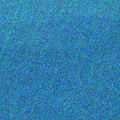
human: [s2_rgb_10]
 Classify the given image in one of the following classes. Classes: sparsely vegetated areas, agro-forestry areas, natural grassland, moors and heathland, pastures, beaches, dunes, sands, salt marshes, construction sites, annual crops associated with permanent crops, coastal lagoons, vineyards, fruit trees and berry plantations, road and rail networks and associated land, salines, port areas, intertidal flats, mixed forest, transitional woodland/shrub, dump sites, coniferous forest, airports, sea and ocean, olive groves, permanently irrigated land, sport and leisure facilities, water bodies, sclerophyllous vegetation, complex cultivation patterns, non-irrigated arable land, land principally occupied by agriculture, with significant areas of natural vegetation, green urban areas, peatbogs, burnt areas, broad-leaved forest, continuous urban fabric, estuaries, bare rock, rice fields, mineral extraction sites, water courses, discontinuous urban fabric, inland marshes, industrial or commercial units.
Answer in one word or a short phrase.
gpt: sea and ocean